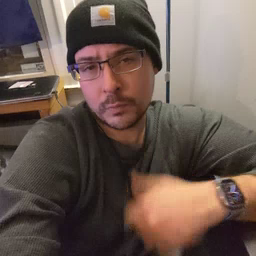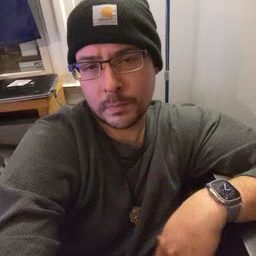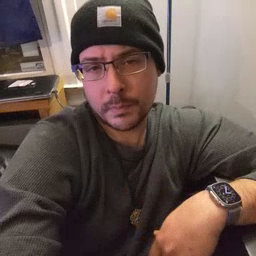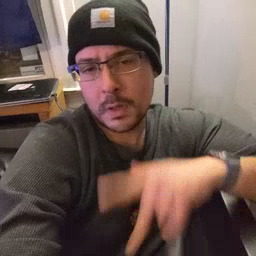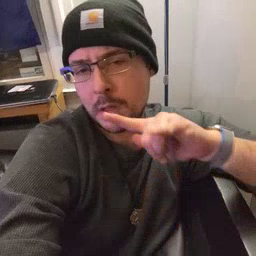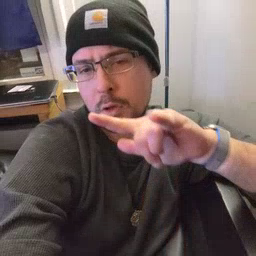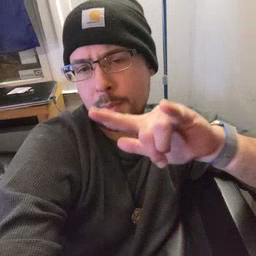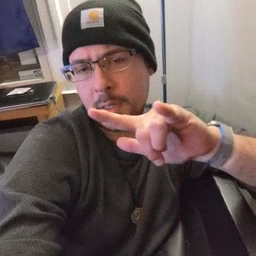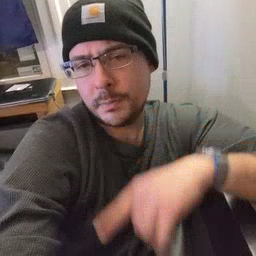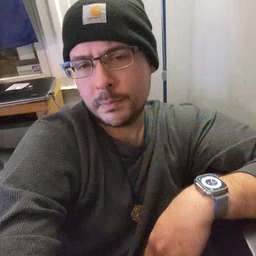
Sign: airplane